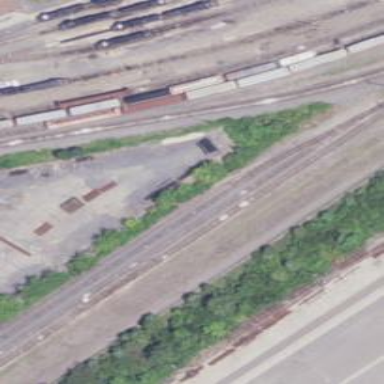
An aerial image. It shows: Railway yard in service.